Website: home-depot
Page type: payment
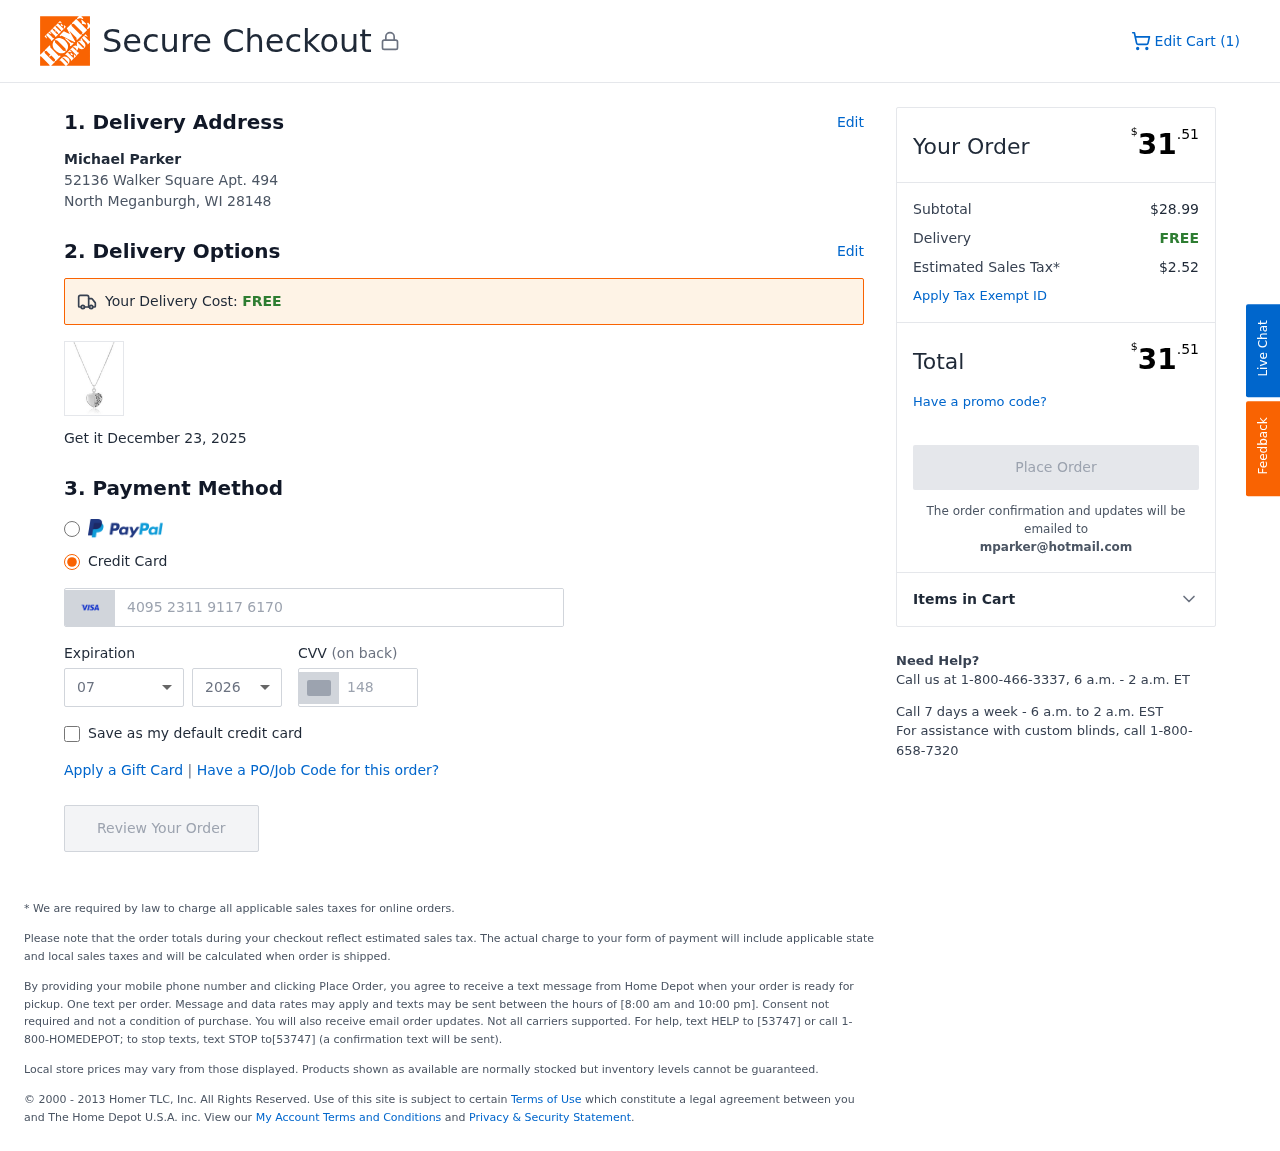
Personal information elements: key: PII_CARD_CVV
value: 148
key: PII_CARD_EXPIRY_MONTH
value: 07
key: PII_CARD_EXPIRY_YEAR
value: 26
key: PII_CARD_NUMBER
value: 4095 2311 9117 6170
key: PII_CITY_STATE_ZIP
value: North Meganburgh, WI 28148
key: PII_EMAIL
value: mparker@hotmail.com
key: PII_FULLNAME
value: Michael Parker
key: PII_STREET
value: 52136 Walker Square Apt. 494
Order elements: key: ORDER_NUM_ITEMS
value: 1
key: ORDER_DELIVERY_DATE
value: December 23, 2025
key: ORDER_TOTAL
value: $31.51
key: ORDER_SUBTOTAL
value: $28.99
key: ORDER_SHIPPING_COST
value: FREE
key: ORDER_TAX
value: $2.52